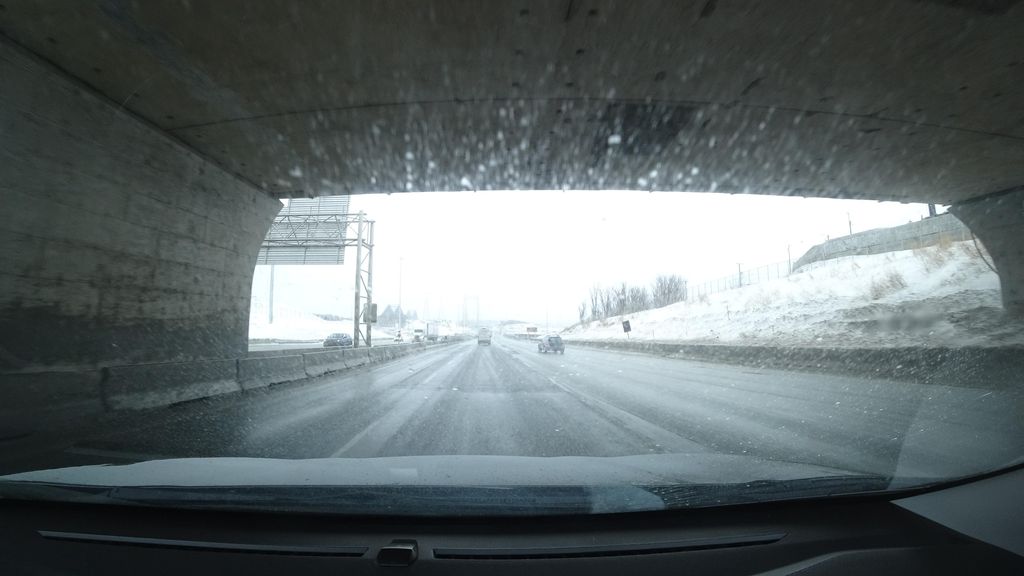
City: quebec_city